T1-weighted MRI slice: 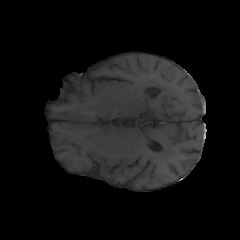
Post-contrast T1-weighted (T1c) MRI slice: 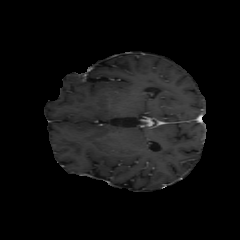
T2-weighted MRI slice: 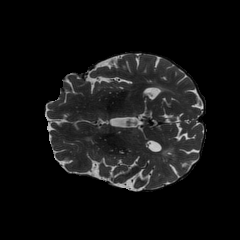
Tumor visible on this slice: no